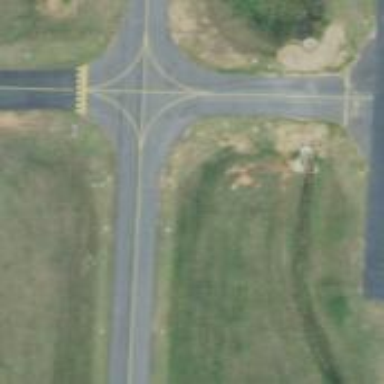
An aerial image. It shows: Image of taxiway at airport.